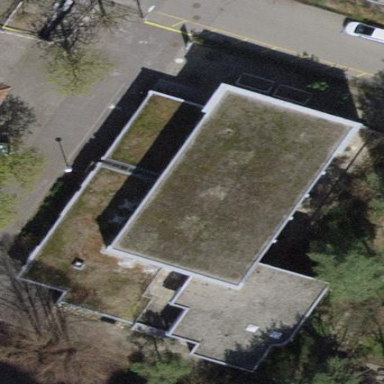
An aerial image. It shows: School building.